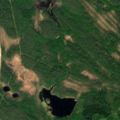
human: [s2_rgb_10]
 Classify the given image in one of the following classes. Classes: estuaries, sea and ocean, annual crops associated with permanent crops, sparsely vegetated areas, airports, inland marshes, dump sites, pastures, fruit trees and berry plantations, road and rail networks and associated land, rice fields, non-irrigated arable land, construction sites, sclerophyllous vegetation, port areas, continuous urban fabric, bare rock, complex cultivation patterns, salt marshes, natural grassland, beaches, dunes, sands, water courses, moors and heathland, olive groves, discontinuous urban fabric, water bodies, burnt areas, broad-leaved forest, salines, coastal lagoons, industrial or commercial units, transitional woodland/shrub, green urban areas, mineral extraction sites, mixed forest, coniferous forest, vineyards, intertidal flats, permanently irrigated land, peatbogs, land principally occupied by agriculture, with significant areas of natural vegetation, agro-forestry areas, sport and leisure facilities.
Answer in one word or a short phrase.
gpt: coniferous forest, mixed forest